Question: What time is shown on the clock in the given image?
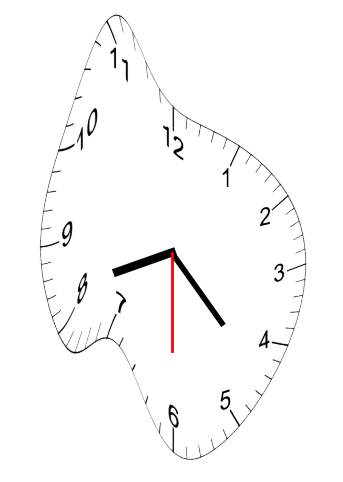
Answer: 08:22:30